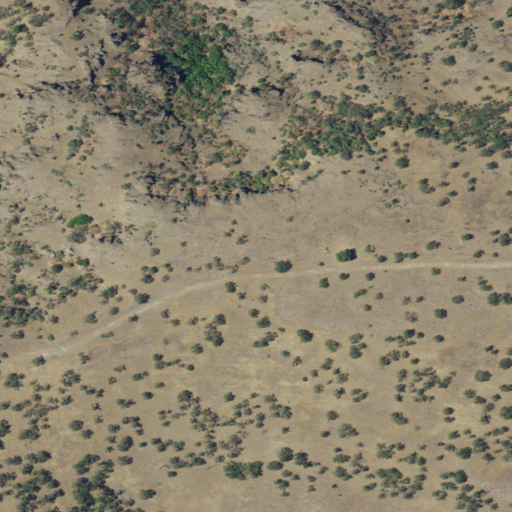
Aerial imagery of gap in California named The Narrows containing shrub, grassland, open development, and low intensity development